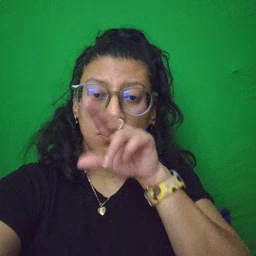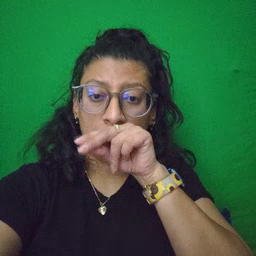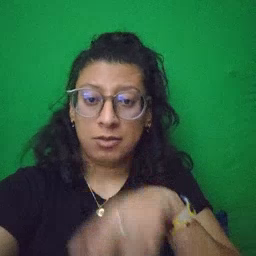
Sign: goose